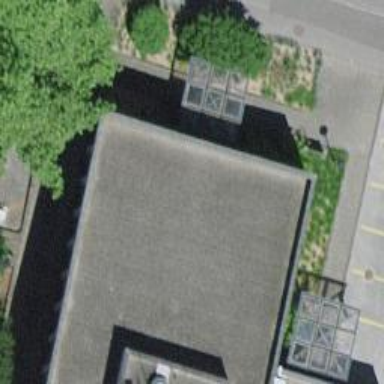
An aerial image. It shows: Government office.